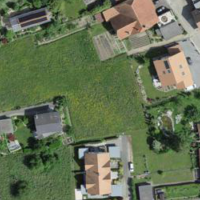
EUNIS habitat code: 55
Species observed at this site:
Campanula persicifolia